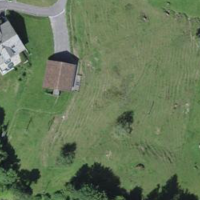
EUNIS habitat code: 25
Species observed at this site:
Phoenicurus ochruros